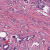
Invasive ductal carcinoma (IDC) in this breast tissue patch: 1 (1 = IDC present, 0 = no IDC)